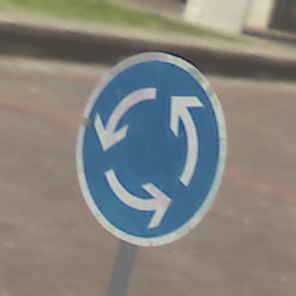
Verkehrszeichen: Kreisverkehr
Umgebung: Outdoor, Urban
Tageszeit: MorningAfternoon
Wetter: PartlyCloudy
Licht: Natural
Jahreszeit: NotSpecified
Kontrast: HighContrast